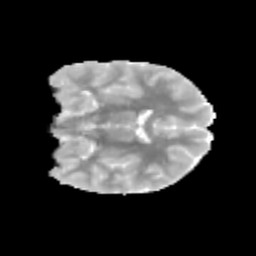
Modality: MD
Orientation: coronal
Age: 9
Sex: male
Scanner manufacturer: siemens
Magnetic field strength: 3 T
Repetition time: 3.8 s
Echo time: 0.07 s